Aerial crown-view tile of a tropical tree (Barro Colorado Island, Panama), acquired 20250124:
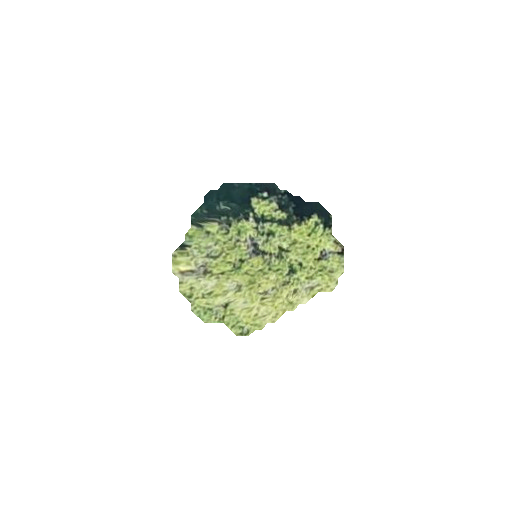
Species: Alseis blackiana
GBIF accepted scientific name: Alseis blackiana
Crown area: 27.564 m²